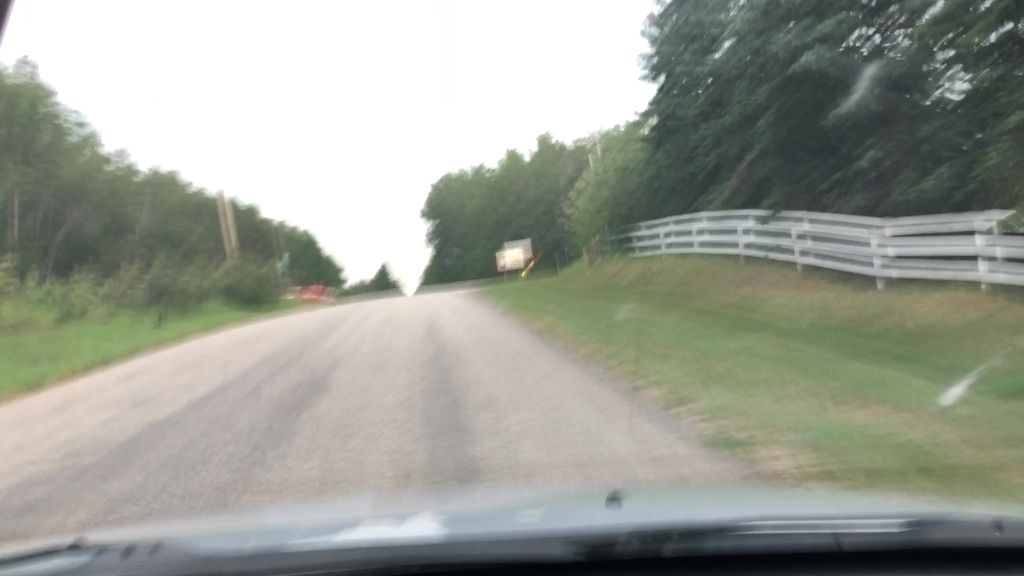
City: edmonton